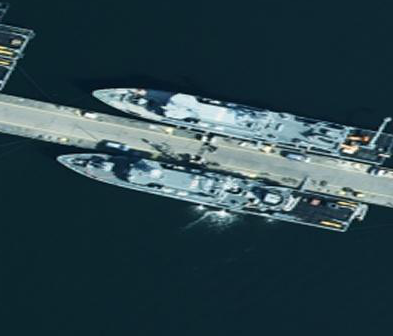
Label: combat